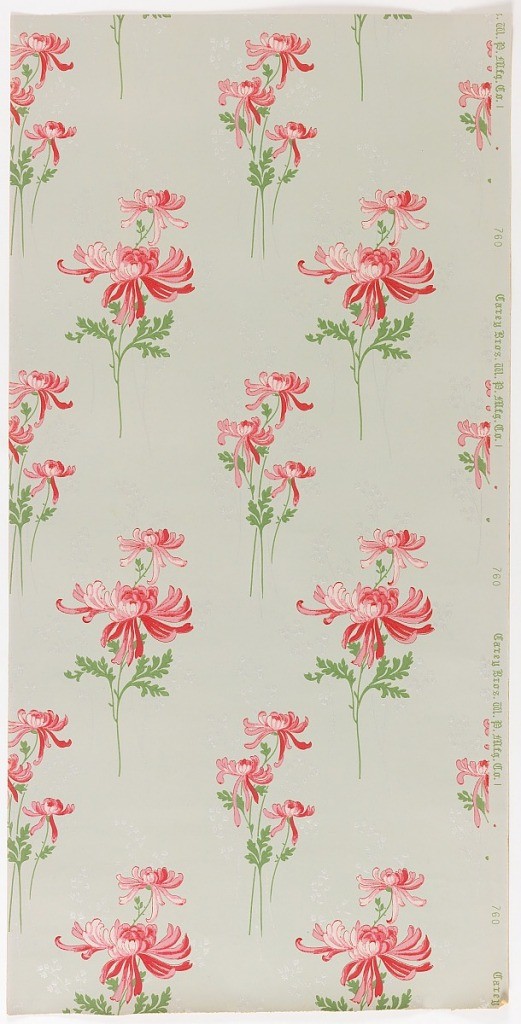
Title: Sidewall
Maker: Carey Bros. W.P. Mfg. Co., Philadelphia, Pennsylvania, founded 1882
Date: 1905–1915
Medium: Machine-printed paper, liquid mica
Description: Large-scale bunches of red and white flowers with foliage. Printed on light gray-green ground.